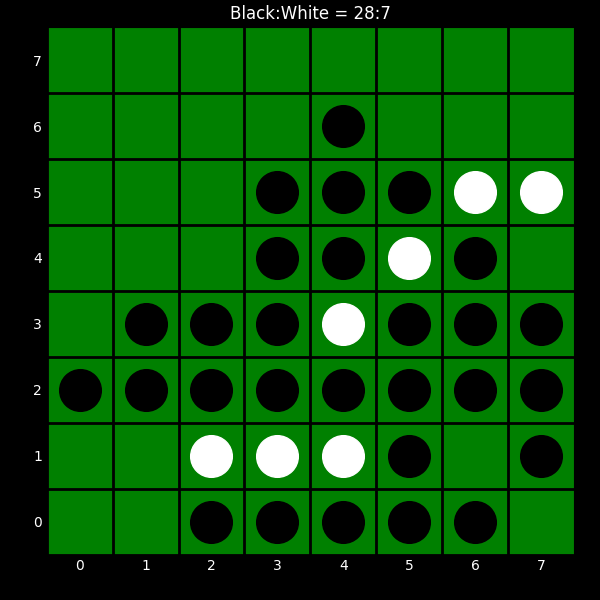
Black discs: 28
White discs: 7